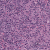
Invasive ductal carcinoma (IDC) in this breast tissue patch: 1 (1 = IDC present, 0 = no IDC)